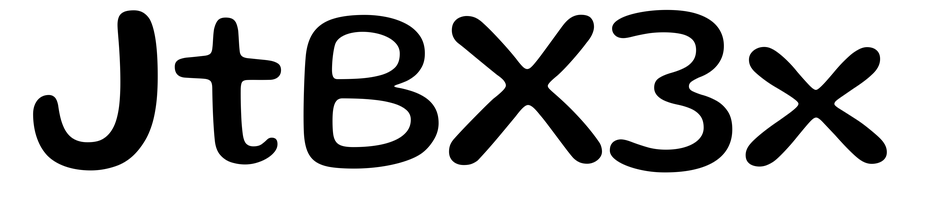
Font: Gluten_Regular